Current action and preconditions to check: trajectory_clear

Your task: For each precondition in the list above, predict whether it will hold at this action.

Consider the current scene as observed from the mobile robot's camera, and analyze the predicted future states of all dynamic agents (e.g., people, animals, vehicles, or any moving entities) within the NEXT SECOND.

IMPORTANT: Only answer "very likely" if you are absolutely certain—based on strong, clear evidence—that a dynamic agent will violate the precondition in the predicted future state. Do NOT answer "very likely" for unlikely, ambiguous, or low-probability risks.

Ask yourself for each precondition: Is there a high probability, with clear and convincing evidence, that the predicted future states of any dynamic agent will interfere with the predicted future state of the currently executing action within the NEXT SECOND, causing that precondition to fail?

Assess the risk level based on these predictions. Use "likely" or "very likely" if motions create a clear risk of interference.

Use "neutral" or "improbable" if agents are nearby but their predicted paths are clearly diverging or non-conflicting.

Failure Risk Categories: "very improbable", "improbable", "neutral", "likely", "very likely"

Answer Format: Output ONLY the probability_of_failure value from these categories: "very improbable", "improbable", "neutral", "likely", "very likely"

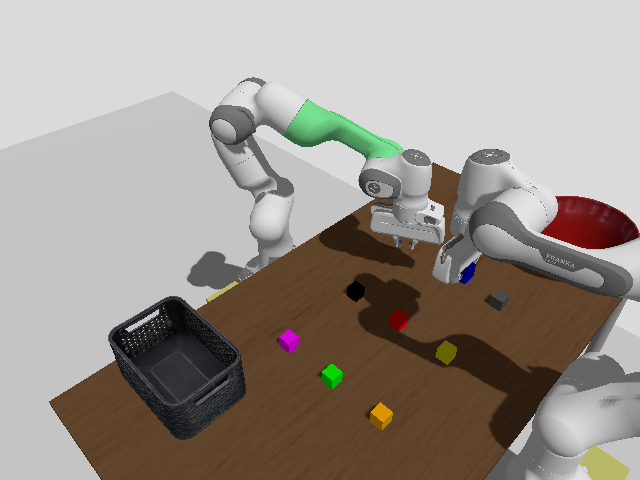

Answer: very improbable